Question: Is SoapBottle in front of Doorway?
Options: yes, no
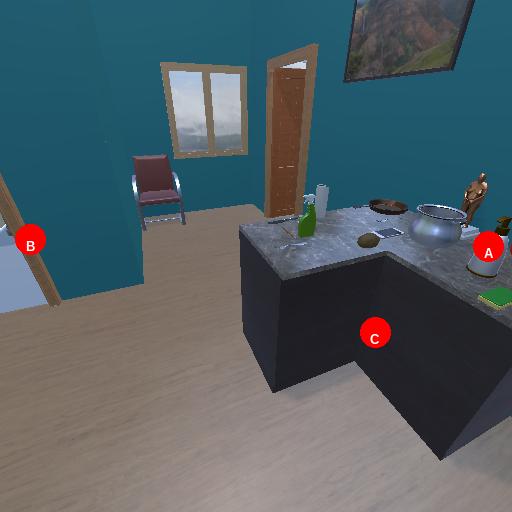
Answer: yes